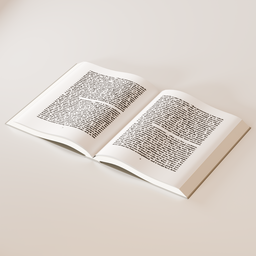
Label: tools